Question: '''
var supportDoc = this;
......
supportDoc.docs = data;
'''

'''
data-ng-repeat="doc in supportDoc.docs | $uniqueFilter: doc.icon"
'''
'''
/*@ngInject */
$uniqueFilter.$inject = [];
ng.module('app.Shared.Layout').filter('$uniqueFilter', $uniqueFilter);
function $uniqueFilter(input, key) {
var unique = {};
var uniqueList = [];
for (var i = 0; i < input.length; i++) {
if (typeof unique[input[i][key]] == "undefined") {
unique[input[i][key]] = "";
uniqueList.push(input[i]);
}
}
return uniqueList;
};
'''
My filter is being reached but no matter what combination I use, eg.
'''
| $uniqueFilter: icon
| $uniqueFilter: doc.icon
| $uniqueFilter: supportDoc.docs.icon
'''
etc., I still receive the same error:
TypeError: Cannot read property 'length' of undefined
at Object.$uniqueFilter (<URL>
at Object.e <URL>
at Object.$get (<URL>
at Object.e <URL>
at <URL>
at Object.d <URL>
at $get <URL>
at ib.filter (<URL>
at ib.filterChain (<URL>
at ib.statements (<URL>
'''
<!-- ngRepeat: doc in supportDoc.docs | $uniqueFilter: icon
'''
The data is there. Removing the filter allows the data to be displayed property, albeit with duplicates that the filter was meant to be used to remove.
Any ideas? Thanks in advance.
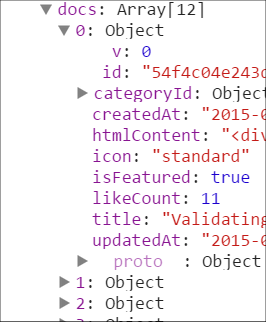
Answer: Filter function should return another function.
'module.filter('$uniqueFilter', function () { return $uniqueFilter; })'
Documentation : <URL>